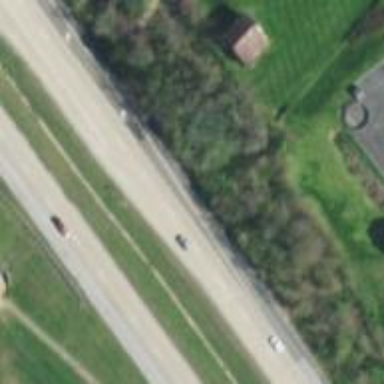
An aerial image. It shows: This image shows trunk highway that functions as expressway.